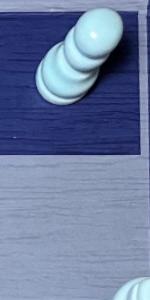
Label: Empty